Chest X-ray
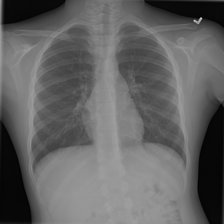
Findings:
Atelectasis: negative
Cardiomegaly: negative
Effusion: negative
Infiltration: negative
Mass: negative
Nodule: negative
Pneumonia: negative
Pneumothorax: negative
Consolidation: negative
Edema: negative
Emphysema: negative
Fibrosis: negative
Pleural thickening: negative
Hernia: negative